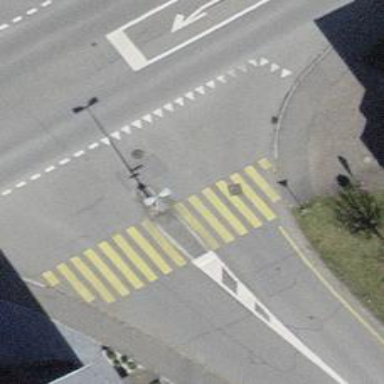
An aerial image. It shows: Zebra crossing on the road.